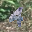
Label: 4